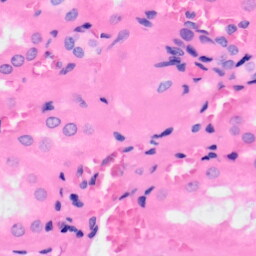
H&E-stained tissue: Kidney